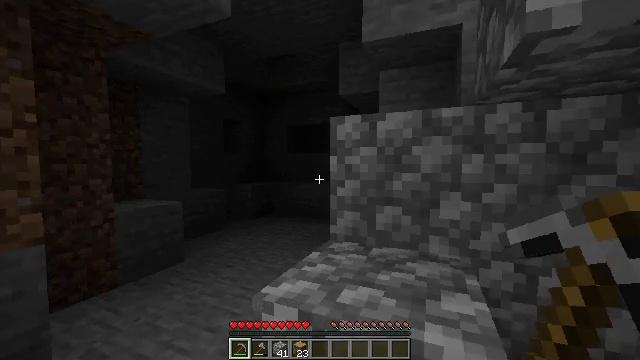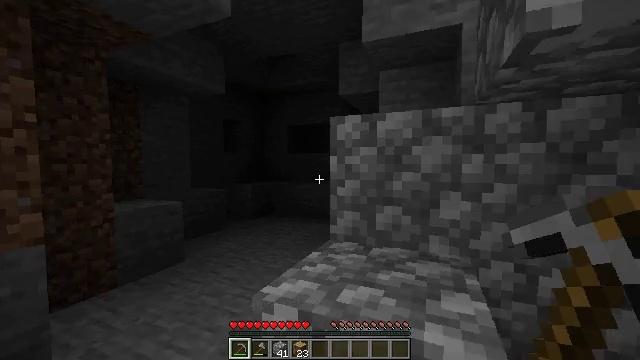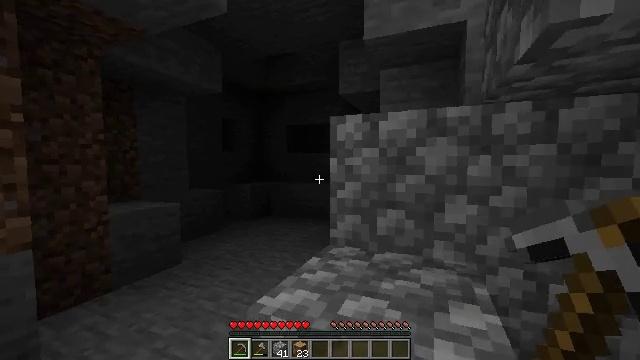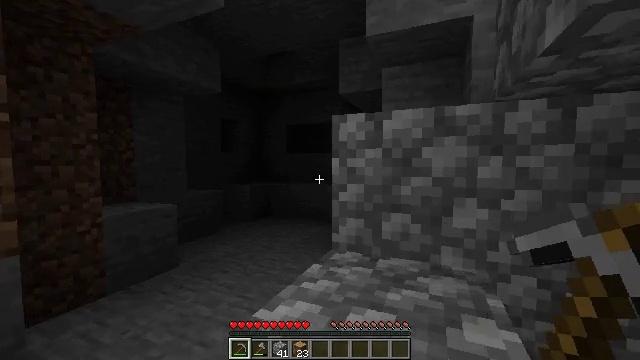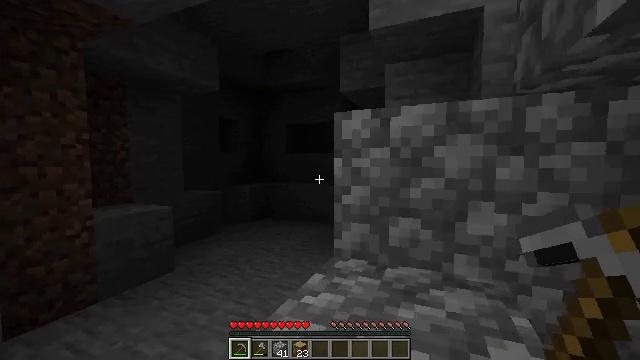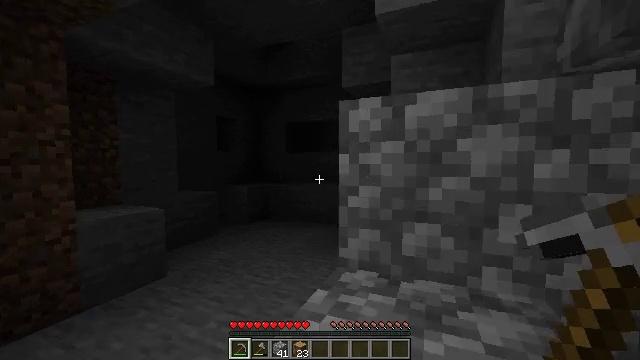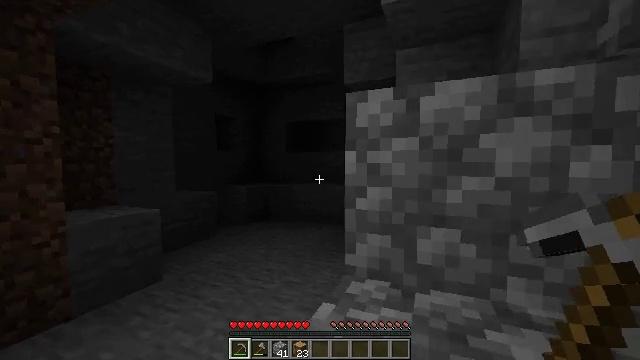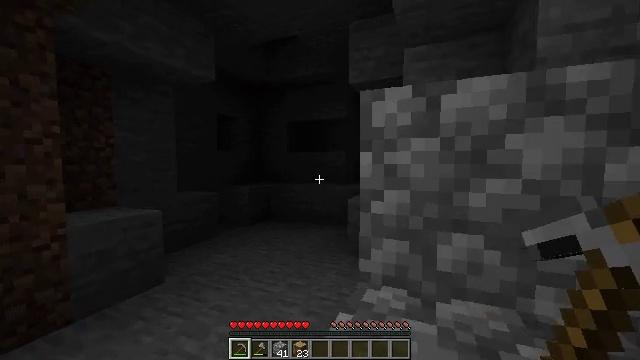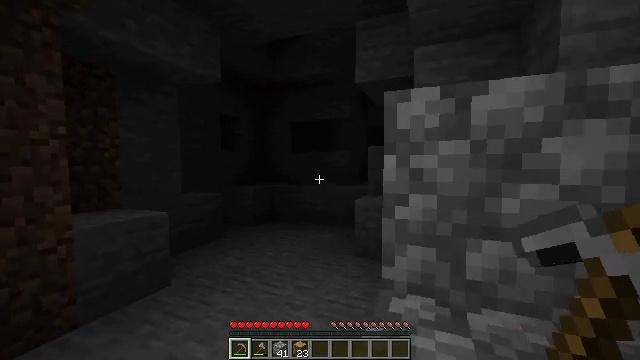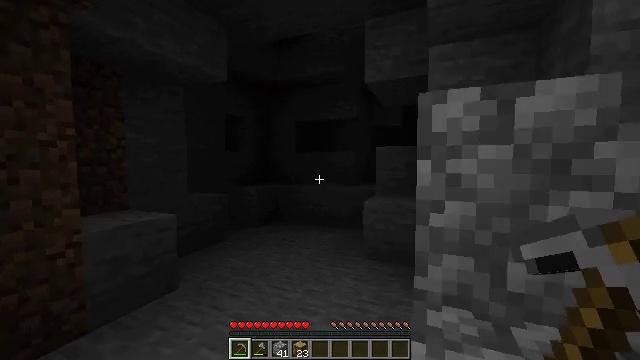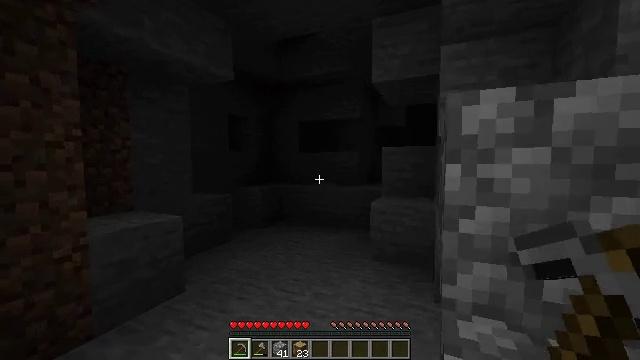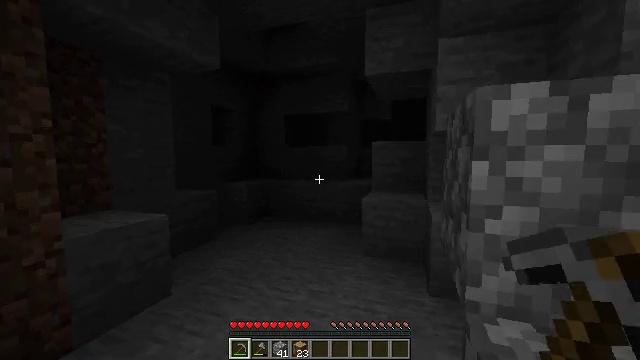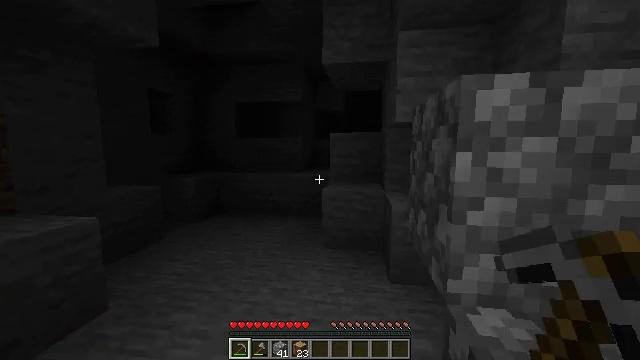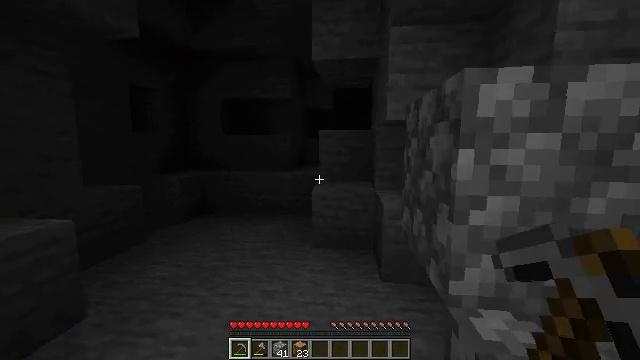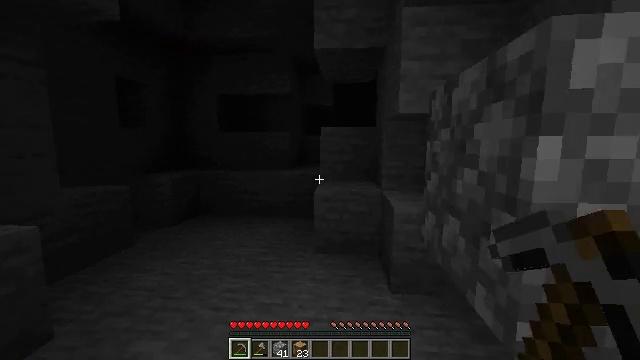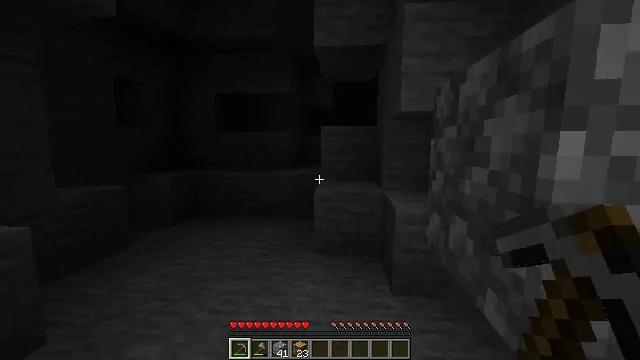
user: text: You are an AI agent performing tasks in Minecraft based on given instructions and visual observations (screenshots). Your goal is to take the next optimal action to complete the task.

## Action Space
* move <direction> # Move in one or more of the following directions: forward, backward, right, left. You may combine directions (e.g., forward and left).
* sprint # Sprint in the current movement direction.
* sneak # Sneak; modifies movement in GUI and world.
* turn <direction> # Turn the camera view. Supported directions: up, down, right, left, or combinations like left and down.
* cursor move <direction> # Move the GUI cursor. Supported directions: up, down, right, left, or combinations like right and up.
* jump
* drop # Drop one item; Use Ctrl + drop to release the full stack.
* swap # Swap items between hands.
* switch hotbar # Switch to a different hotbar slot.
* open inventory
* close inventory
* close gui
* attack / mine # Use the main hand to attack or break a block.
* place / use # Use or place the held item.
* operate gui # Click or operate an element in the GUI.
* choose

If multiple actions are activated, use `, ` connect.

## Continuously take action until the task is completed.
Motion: motion action
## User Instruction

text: Collect some oak leaves.
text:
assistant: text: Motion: no_op
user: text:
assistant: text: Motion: move forward
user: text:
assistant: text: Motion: move forward
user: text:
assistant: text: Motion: move forward
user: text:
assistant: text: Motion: move forward
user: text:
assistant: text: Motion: move forward
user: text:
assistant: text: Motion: move forward
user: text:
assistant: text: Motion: move forward and move left
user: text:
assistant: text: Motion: move forward and move left
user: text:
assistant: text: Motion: move forward and move left
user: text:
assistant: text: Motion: move forward and move left, turn right and down
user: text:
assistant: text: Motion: move forward, turn right and down
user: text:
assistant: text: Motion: move forward, turn right
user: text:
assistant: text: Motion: move forward
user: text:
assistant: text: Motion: move forward
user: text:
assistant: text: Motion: move forward
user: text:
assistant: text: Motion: move forward
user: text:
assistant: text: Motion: move forward
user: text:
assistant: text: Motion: move forward
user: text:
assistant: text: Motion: move forward
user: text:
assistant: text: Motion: move forward
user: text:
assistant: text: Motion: move forward
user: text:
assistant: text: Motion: move forward and move left
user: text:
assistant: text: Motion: move forward and move left
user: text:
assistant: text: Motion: move forward and move left, turn right
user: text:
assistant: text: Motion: move forward and move left, turn right and up
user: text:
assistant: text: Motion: move forward and move left, turn right and up
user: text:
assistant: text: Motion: move forward and move left, turn right and up
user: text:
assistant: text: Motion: move forward and move left, turn right
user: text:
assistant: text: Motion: move forward and move left, turn right and up